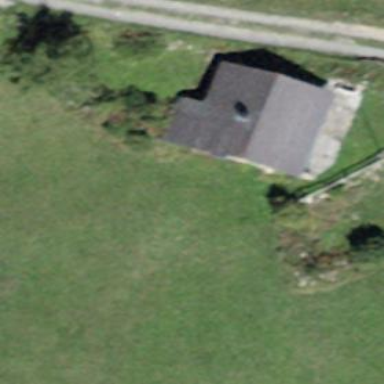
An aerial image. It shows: Gabled house with grey roof.